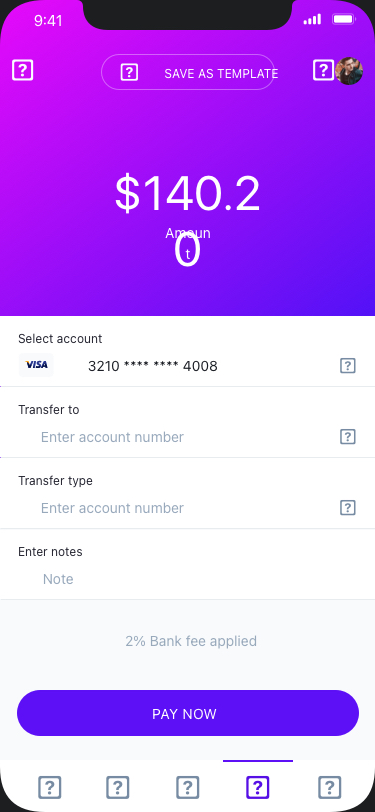
Text in this UI design:

$140.20
Amount
2% Bank fee applied